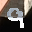
Label: 9